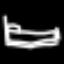
Label: bed